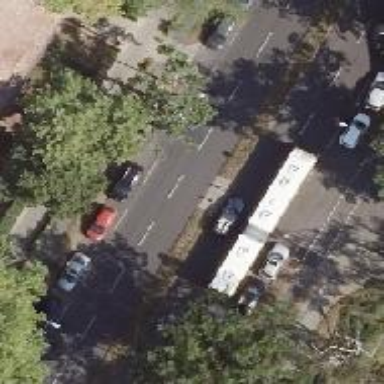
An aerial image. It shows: Unmarked footway crossing with traffic island.